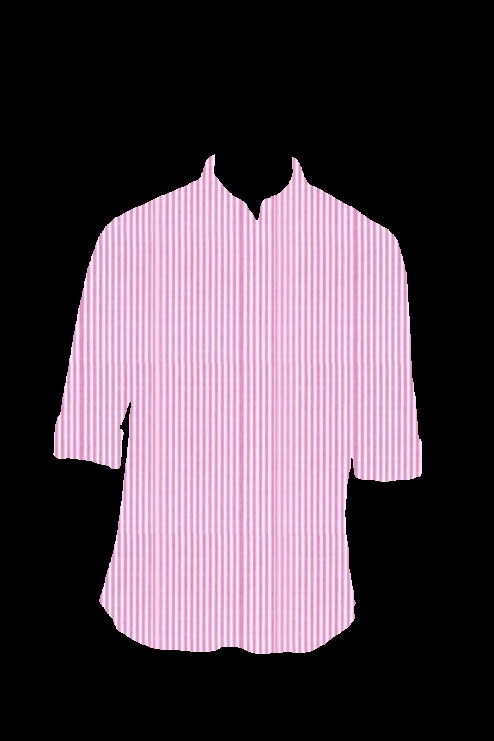
pink stripe shirt